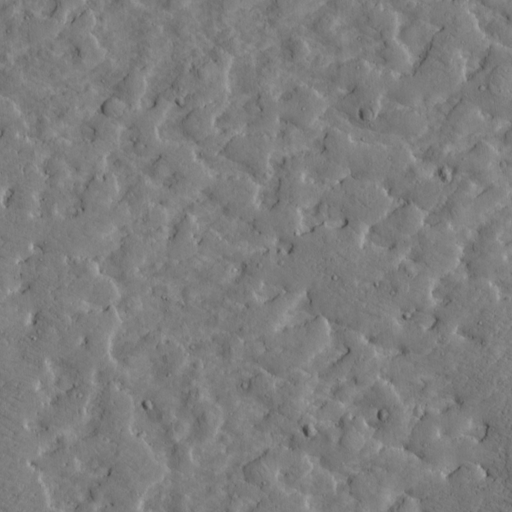
Classes present: Background